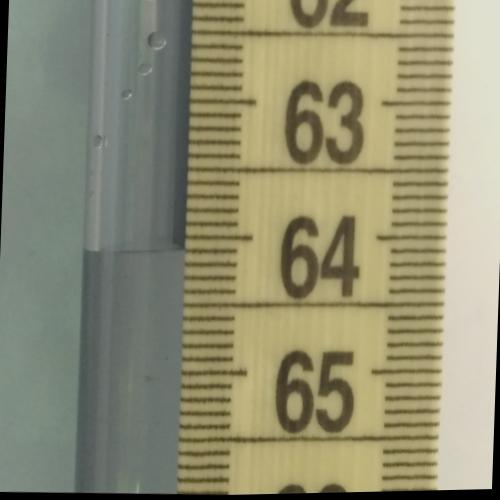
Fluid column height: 64.1 cm